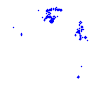
Particle: proton